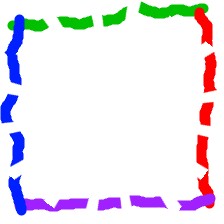
Shape: square